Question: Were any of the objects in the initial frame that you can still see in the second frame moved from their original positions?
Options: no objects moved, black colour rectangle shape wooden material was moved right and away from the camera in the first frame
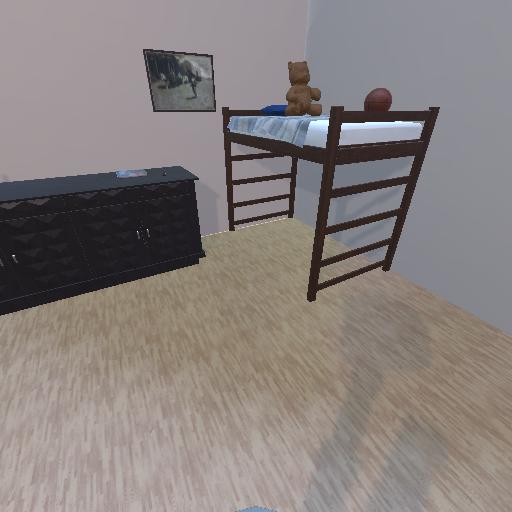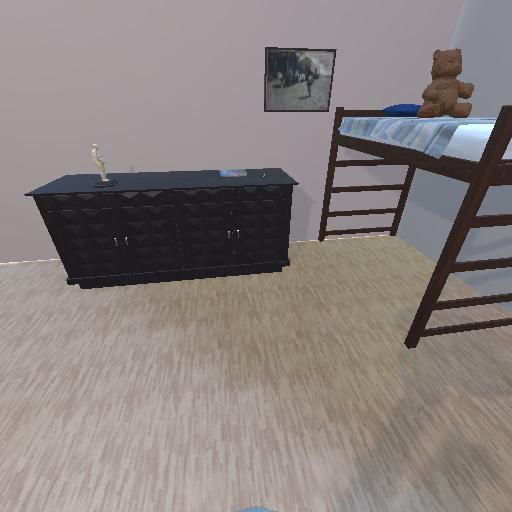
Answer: no objects moved